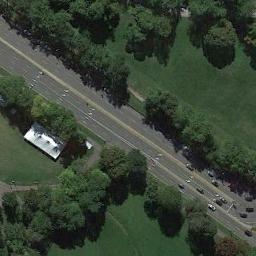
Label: freeway